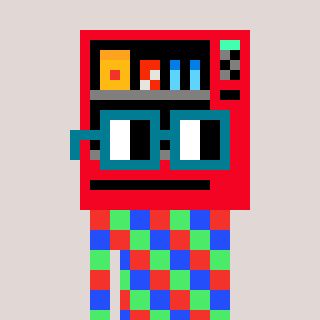
a pixel art character with square dark green glasses, a vending machine-shaped head and a computerblue-colored body on a warm background